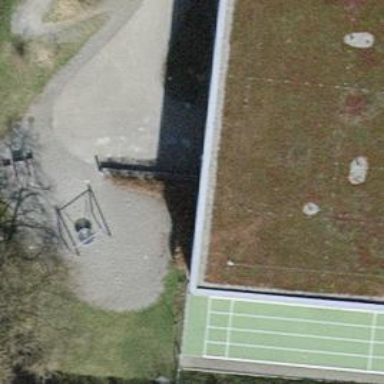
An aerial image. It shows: Kindergarten.